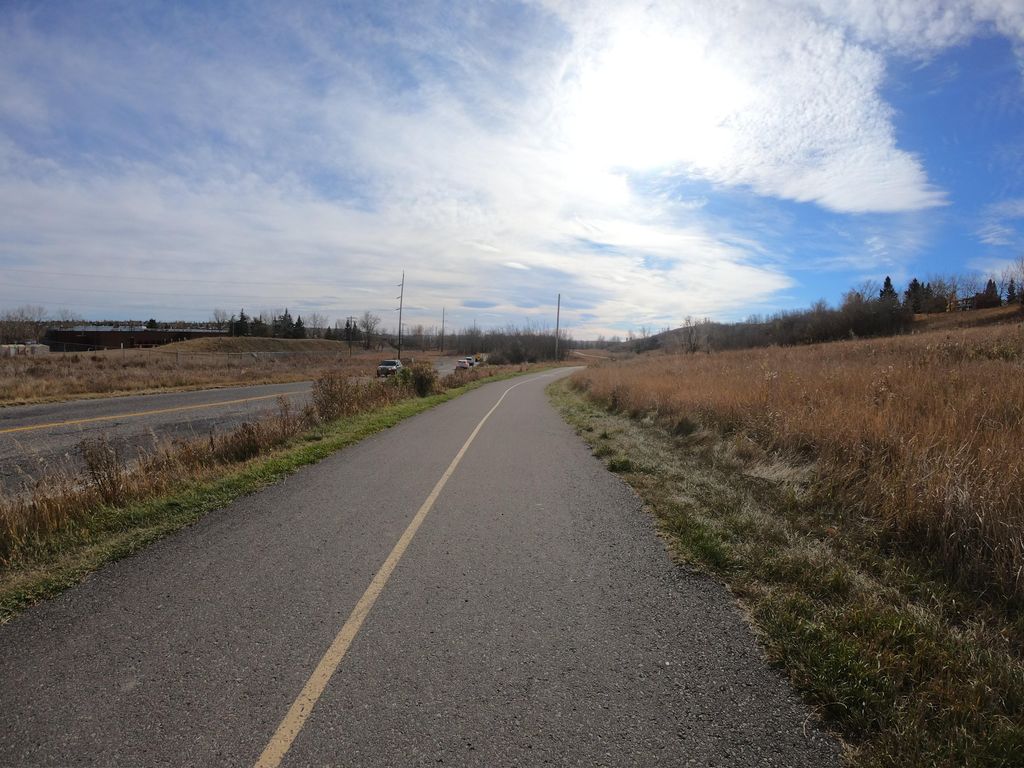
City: calgary